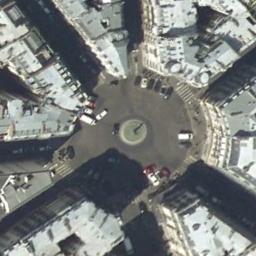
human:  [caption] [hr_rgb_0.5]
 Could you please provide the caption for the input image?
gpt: There are many bifurcation roads with many moving and waiting vehicles, And many neatly arranged tall buildings and some trees around the roundabout .

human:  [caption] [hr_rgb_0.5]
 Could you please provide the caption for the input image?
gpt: The roundabout with some exits and entrances is surrounded by some buildings .

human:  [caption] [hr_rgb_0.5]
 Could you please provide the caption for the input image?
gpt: Many buildings of different shapes are around the roundabout .

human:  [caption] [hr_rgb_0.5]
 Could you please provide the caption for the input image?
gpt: The roundabout is next to buildings .

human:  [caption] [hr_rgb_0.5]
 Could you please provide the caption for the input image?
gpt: There are some white buildings around the roundabout .